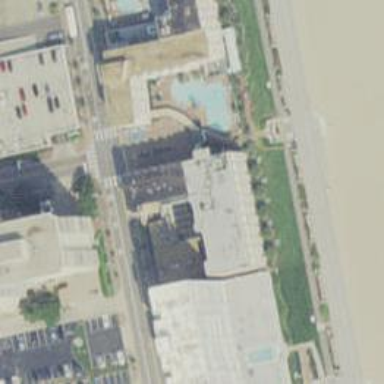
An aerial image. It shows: Hotel building.